Question: I have a windows form, shown below. Some of the radio options require additional information (2 & 3) before the button press, some do not.

The problem is this: how is this supposed to be navigated with a keyboard?
By default the behavior is:
- - -
At this point, down-arrow goes nowhere else. Tab will go to textbox2, then button1.
radioButton3 is via the keyboard.
Excluding textbox1 and textbox2 from the tab ordering (TabStop = False) makes radioButton3 accessible, but now the text boxes are no longer reachable.
I have tried:
- - -
What I don't want to consider:
- - -
What's the correct way to handle this?
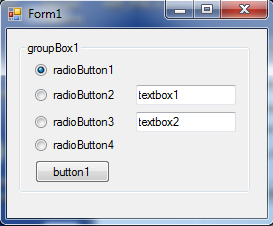
Answer: Set the 'TabIndex' for radioButton1 thru radioButton4 so they go from 0 (zero) to 3.
Make the 'TabIndex' for textBox1 and textBox2, 4 and 5 respectively.
The Button should be 'TabIndex' 6.
Now the RadioButtons can be navigated with up/down arrows, and you can Tab from the TextBoxes thru the Button and back to the RadioButtons.
*If you placed all the RadioButtons first, then the TextBoxes, then the TabIndexes would be setup this way. You probably initially placed the controls in this order: radioButton1, radioButton2, textBox1, radioButton3, textBox2, radioButton4, button1